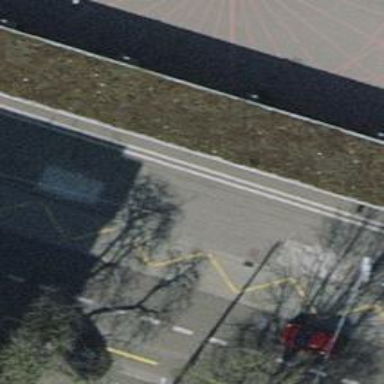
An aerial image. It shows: Shelter for public transport located on building roof.